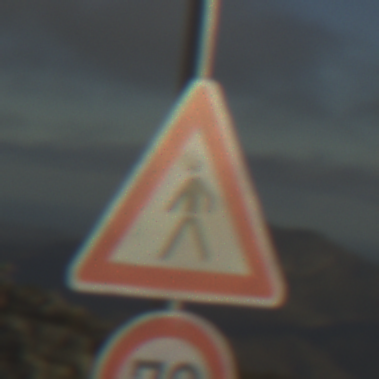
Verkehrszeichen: FussgaengerRechts
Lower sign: Geschwindigkeit70
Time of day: SunriseSunset
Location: Outdoor (Nature)
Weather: PartlyCloudy
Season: NotSpecified
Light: Natural